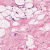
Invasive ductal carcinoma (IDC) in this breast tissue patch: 0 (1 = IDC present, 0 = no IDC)